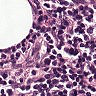
Metastatic tissue present: no